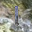
Label: 1